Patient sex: F
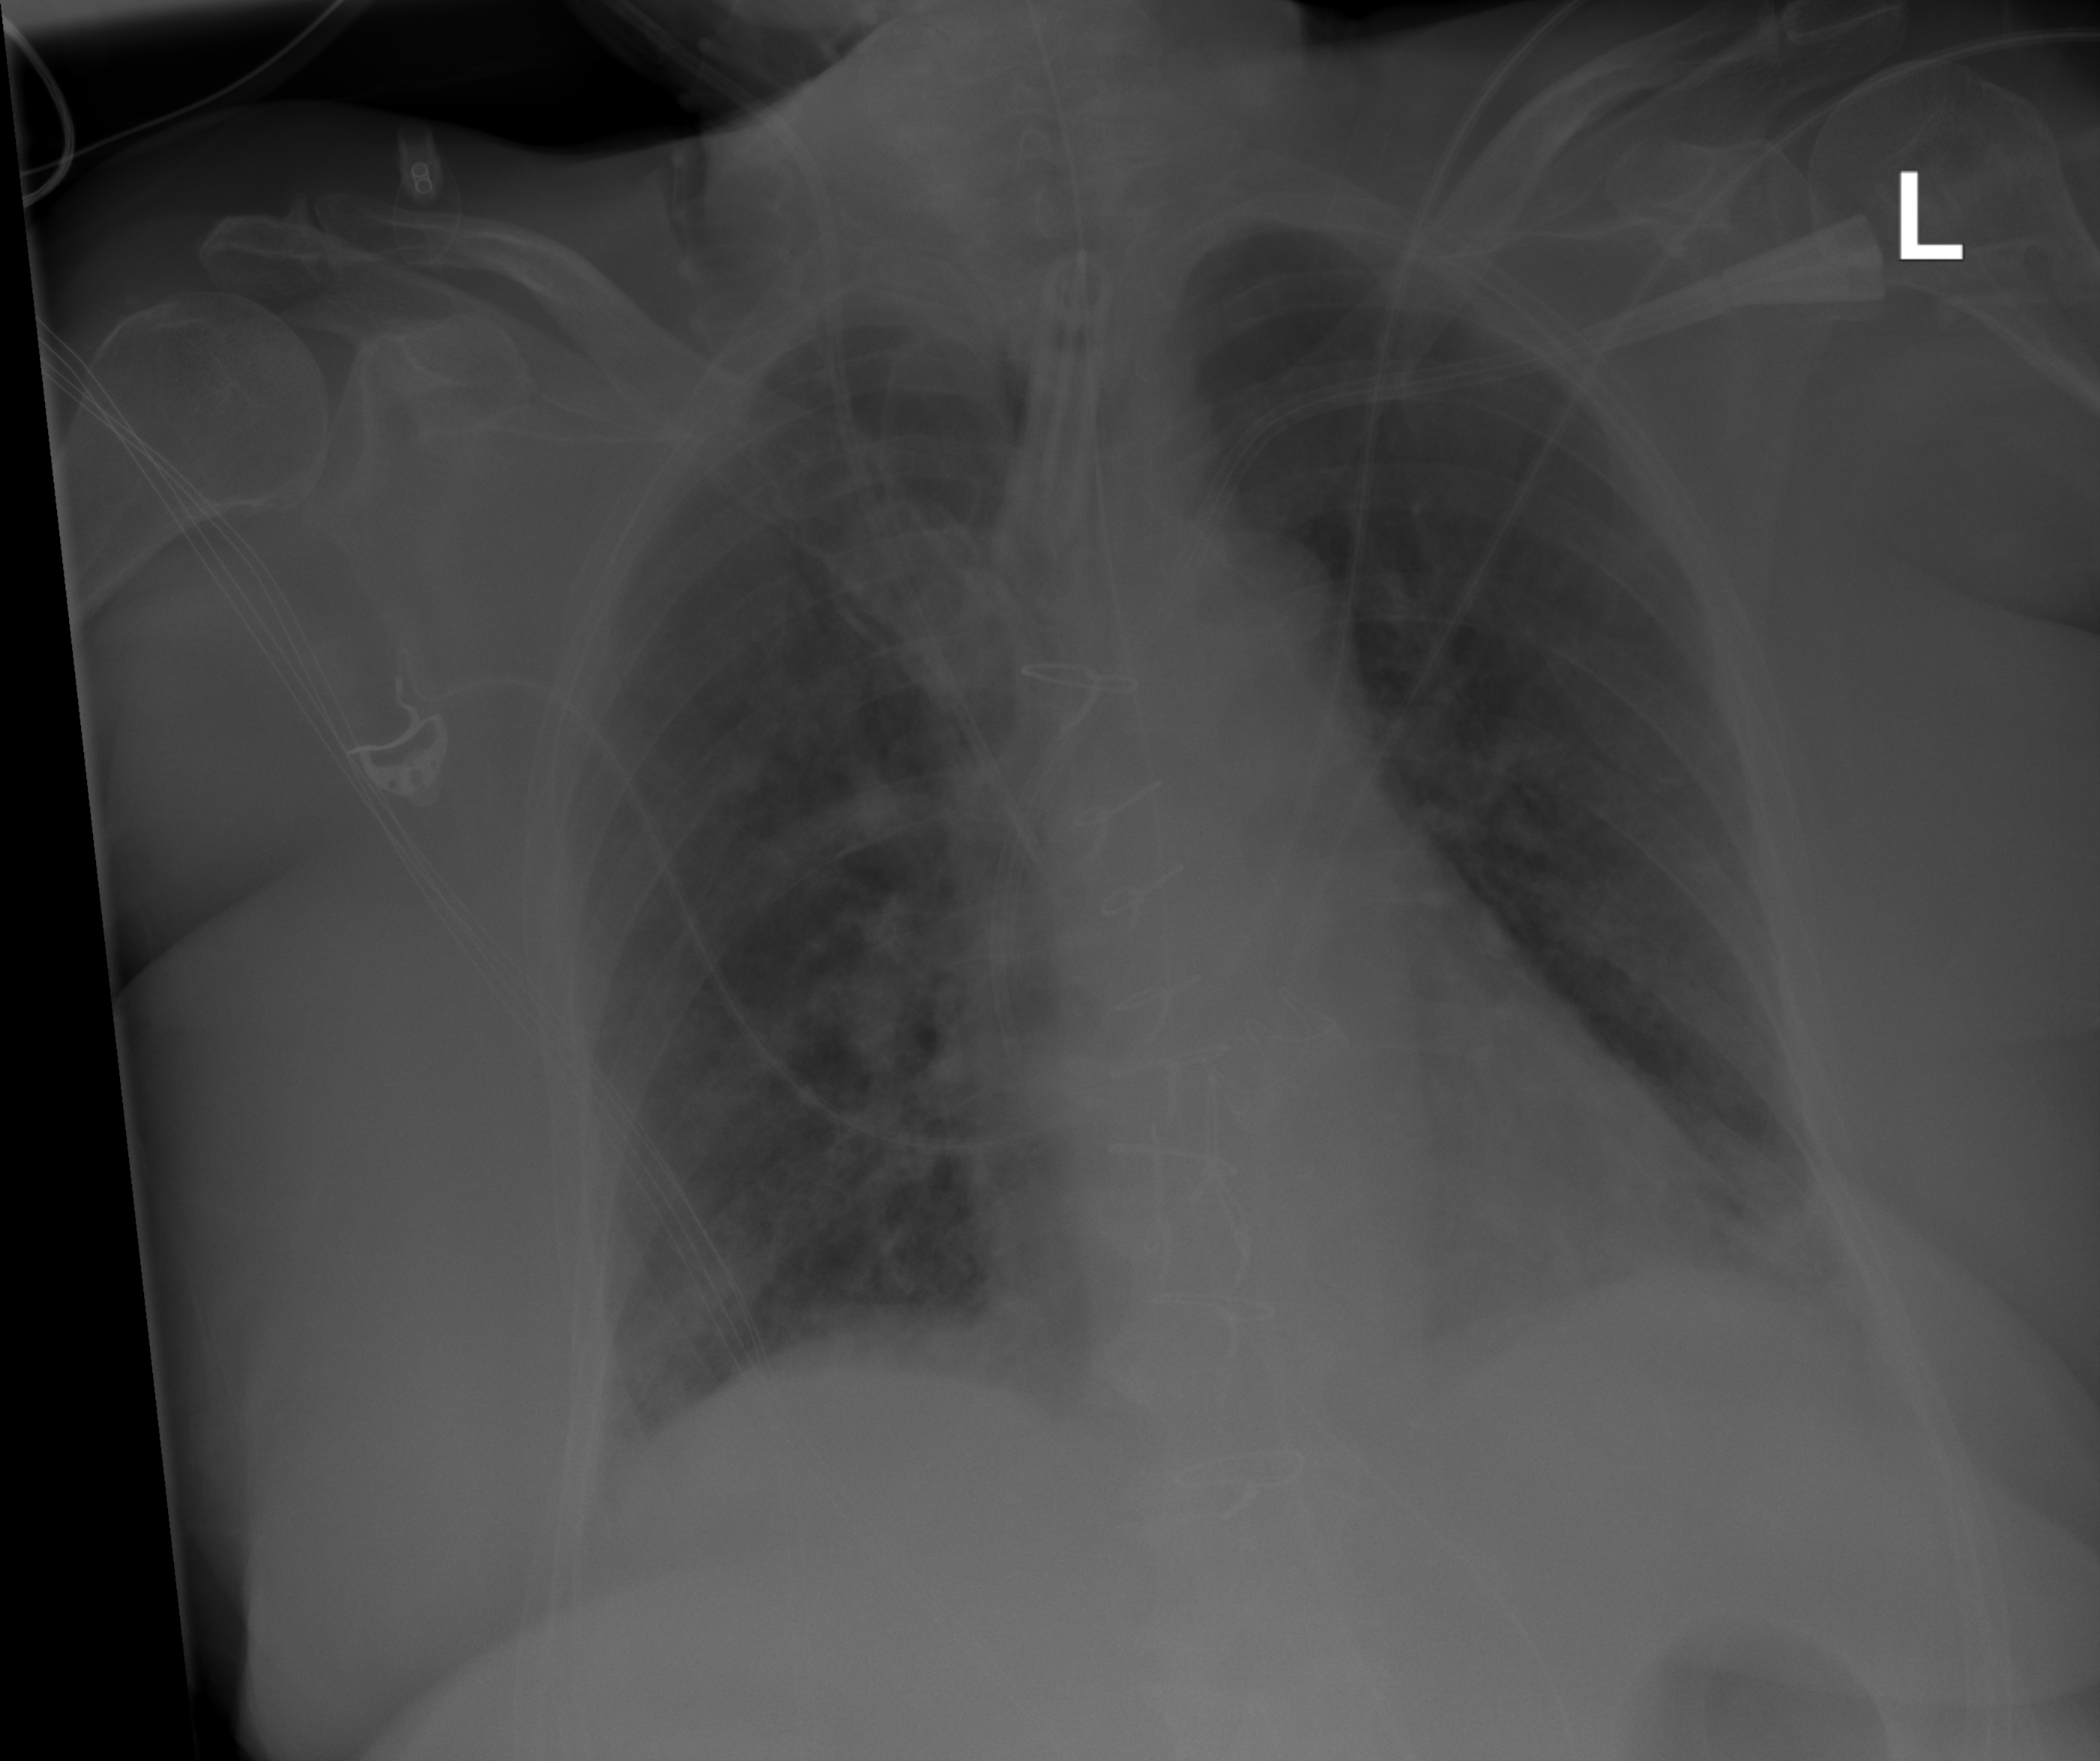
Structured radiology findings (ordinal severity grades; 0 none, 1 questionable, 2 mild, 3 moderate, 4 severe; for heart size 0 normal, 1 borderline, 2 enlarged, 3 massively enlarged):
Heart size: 0
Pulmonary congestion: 0
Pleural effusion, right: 0
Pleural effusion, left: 1
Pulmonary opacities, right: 2
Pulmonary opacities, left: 0
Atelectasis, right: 2
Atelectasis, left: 2